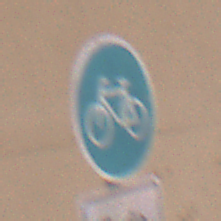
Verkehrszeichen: Radweg
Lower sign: HinweisDurchVerbaleAngabe2
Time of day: Midday
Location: Outdoor (Urban)
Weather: PartlyCloudy
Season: NotSpecified
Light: Natural